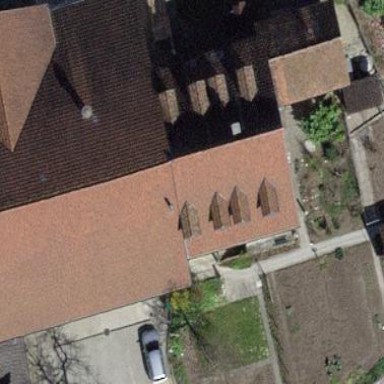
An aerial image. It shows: Building with tile roof.